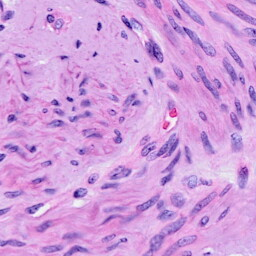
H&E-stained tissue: Cervix